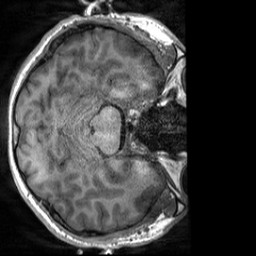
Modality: T1w
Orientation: axial
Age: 27
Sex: male
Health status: healthy
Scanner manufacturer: siemens
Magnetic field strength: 3 T
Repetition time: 2 s
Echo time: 0.00232 s